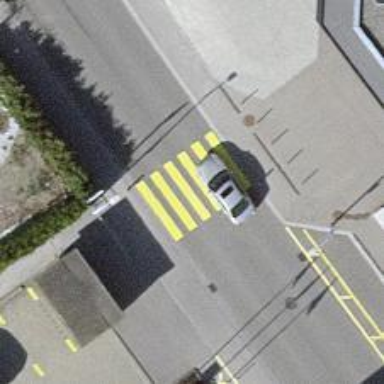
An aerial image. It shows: Uncontrolled zebra crossing on the road.